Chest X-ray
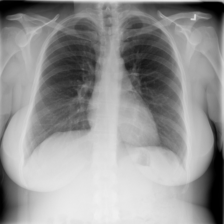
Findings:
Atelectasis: negative
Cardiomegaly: negative
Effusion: negative
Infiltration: negative
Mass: negative
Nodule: negative
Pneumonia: negative
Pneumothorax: negative
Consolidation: negative
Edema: negative
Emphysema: negative
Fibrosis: negative
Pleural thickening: negative
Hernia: negative